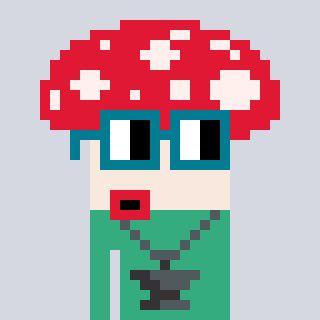
a pixel art character with square dark green glasses, a mushroom-shaped head and a teal-colored body on a cool background